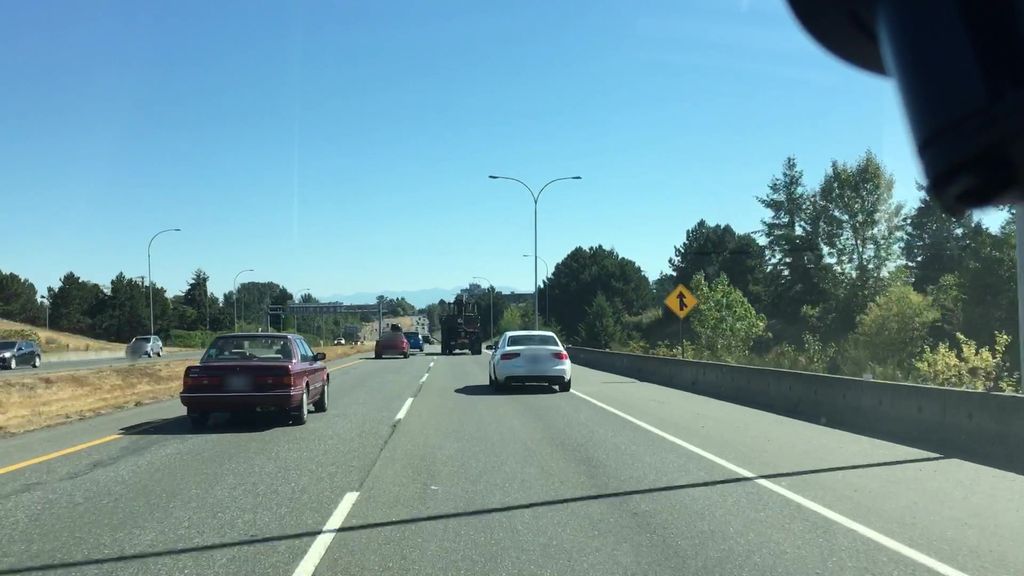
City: victoria